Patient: sex F, age 68
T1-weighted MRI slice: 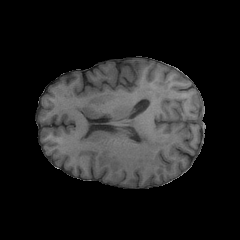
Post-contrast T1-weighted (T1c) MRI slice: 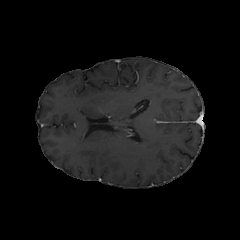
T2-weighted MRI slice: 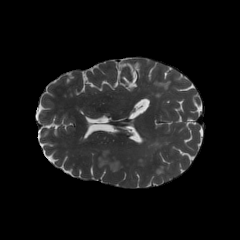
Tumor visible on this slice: yes
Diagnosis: Glioblastoma, IDH-wildtype
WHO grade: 4